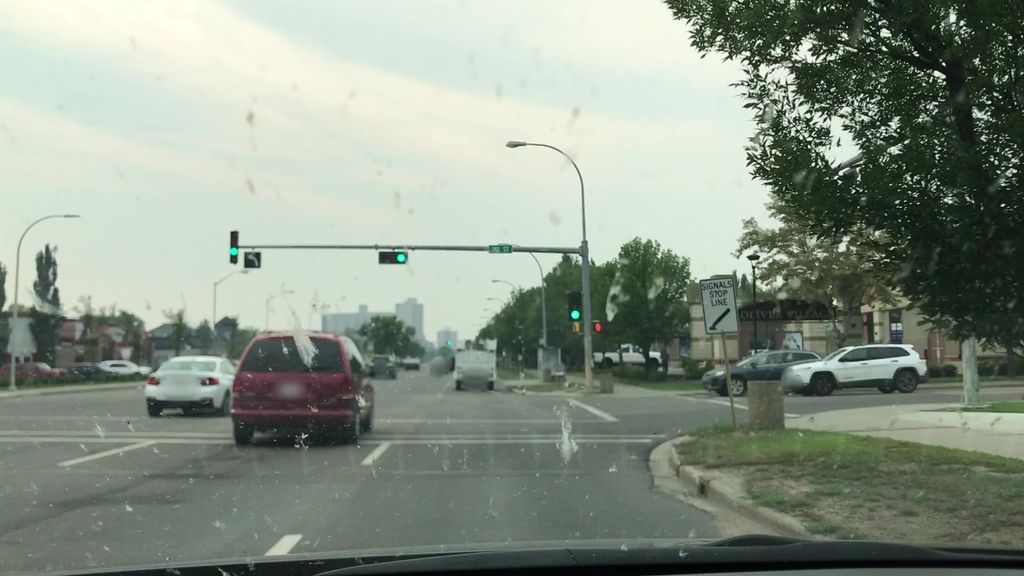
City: edmonton